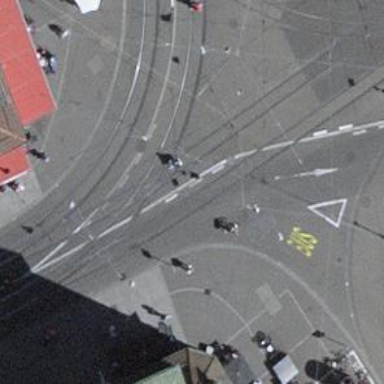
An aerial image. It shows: Railway crossing.